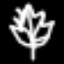
Label: leaf